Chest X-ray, AP view. Patient: 67 years old, sex M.
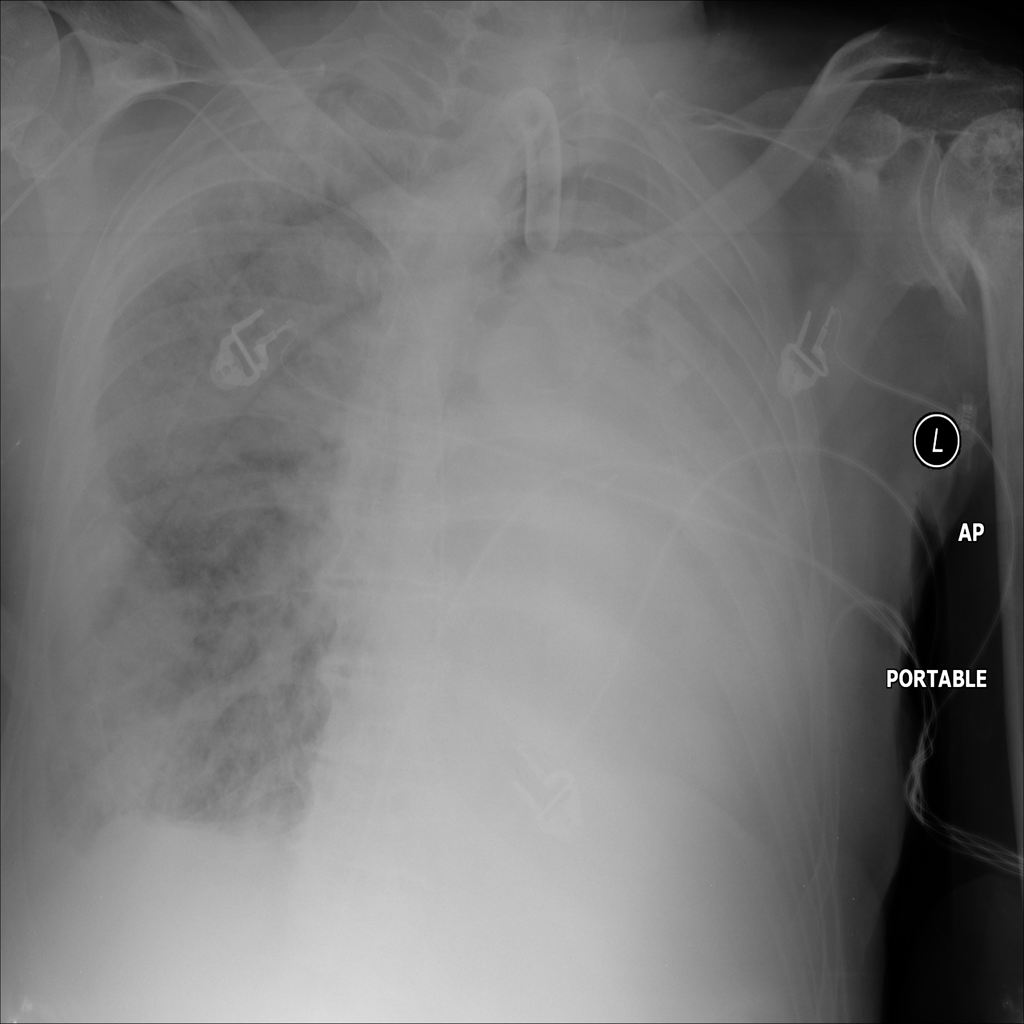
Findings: No Finding